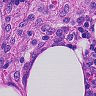
Metastatic tissue present: no